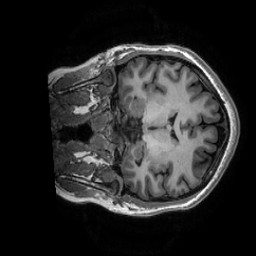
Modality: T1w
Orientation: coronal
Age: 30
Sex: female
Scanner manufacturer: ge
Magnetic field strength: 3 T
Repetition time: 0.0073 s
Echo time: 0.003 s